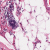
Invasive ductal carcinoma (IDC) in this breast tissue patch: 0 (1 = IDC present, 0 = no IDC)